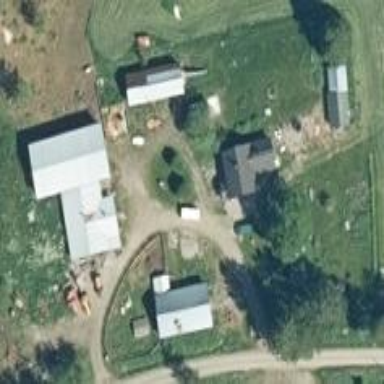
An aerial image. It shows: Farmyard area.